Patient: sex F, age 35
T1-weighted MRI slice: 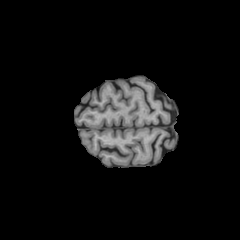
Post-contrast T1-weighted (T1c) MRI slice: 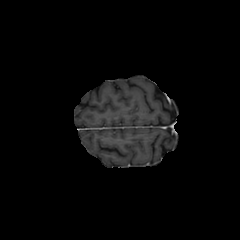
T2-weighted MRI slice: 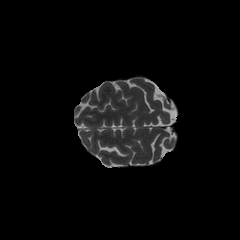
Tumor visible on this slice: no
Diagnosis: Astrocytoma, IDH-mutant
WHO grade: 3